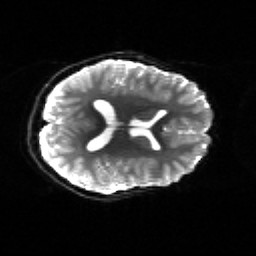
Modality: sbref
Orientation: axial
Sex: female
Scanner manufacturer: siemens
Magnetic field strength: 3 T
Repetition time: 5 s
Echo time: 0.071 s